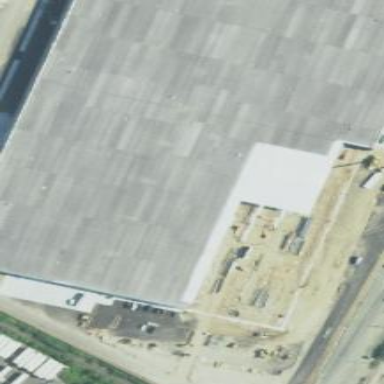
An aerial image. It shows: Warehouse.